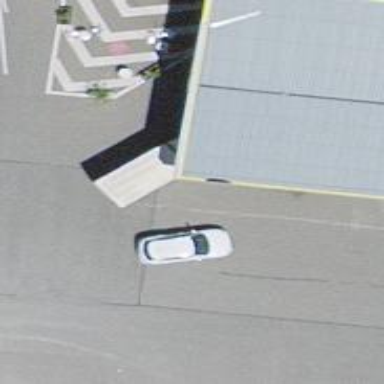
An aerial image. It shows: Fuel station.